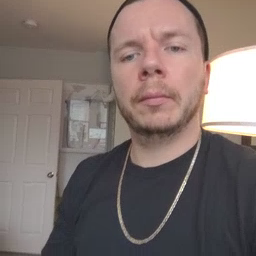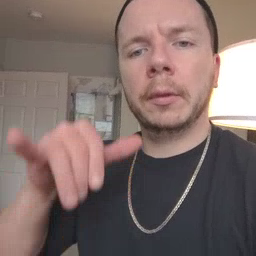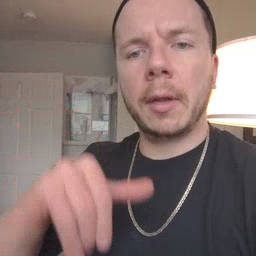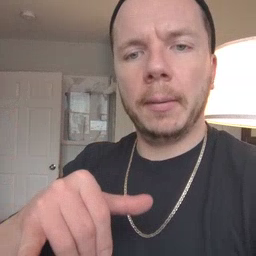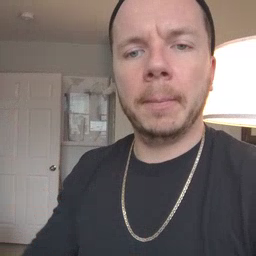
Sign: stay